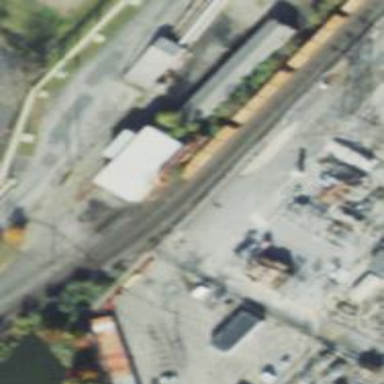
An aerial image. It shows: Railway siding for service.